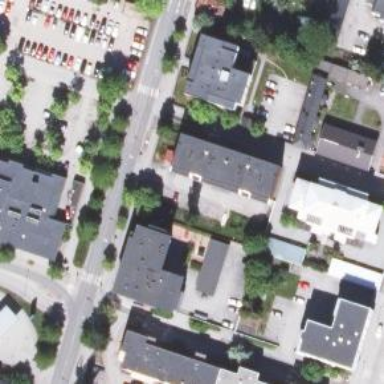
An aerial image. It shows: Residential area.